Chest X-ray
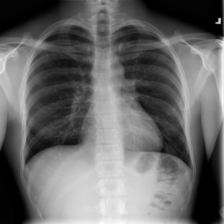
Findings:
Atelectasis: negative
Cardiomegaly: negative
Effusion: negative
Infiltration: negative
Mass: negative
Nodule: negative
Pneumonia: negative
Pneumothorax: negative
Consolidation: negative
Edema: negative
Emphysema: negative
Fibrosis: negative
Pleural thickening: negative
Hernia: negative